如果满足 $\angle ABC = 45^\circ$, $AB = 6$, $AC = b$ 的 $\triangle ABC$ 有且只有一个，那么实数 $b$ 的取值范围是 \underline{\quad\quad\quad}.
【解答】
\textbf{【答案】} $[6,+\infty) \cup \{3\sqrt{2}\}$

\vspace{0.5em}

\textbf{【分析】} 由正弦定理结合$A$到$BC$距离，然后根据题意结合图形求解即可。

\vspace{0.5em}

\textbf{【详解】} 因为在$\triangle ABC$中，$\angle ABC = 45^\circ$，$AB = 6$，\\
所以$A$到$BC$距离$d = AB\sin\angle ABC = 6 \times \dfrac{\sqrt{2}}{2} = 3\sqrt{2}$，\\
因为$\triangle ABC$有且只有一个，\\
所以由图可知$b = 3\sqrt{2}$或$b \ge 6$，\\
即实数$b$的取值范围是$[6,+\infty) \cup \{3\sqrt{2}\}$。\\
故答案为：$[6,+\infty) \cup \{3\sqrt{2}\}$

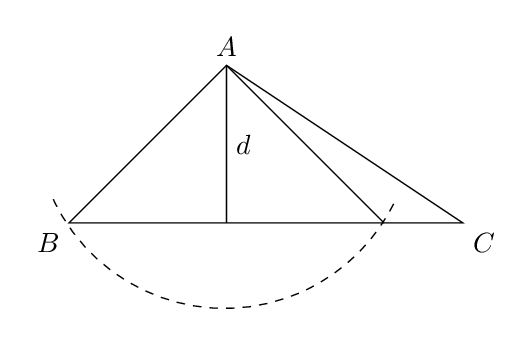